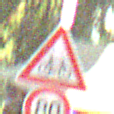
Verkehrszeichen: RadverkehrLinks
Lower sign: Geschwindigkeit80
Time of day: SunriseSunset
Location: Outdoor (Suburban)
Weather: Clear
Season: NotSpecified
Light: Natural